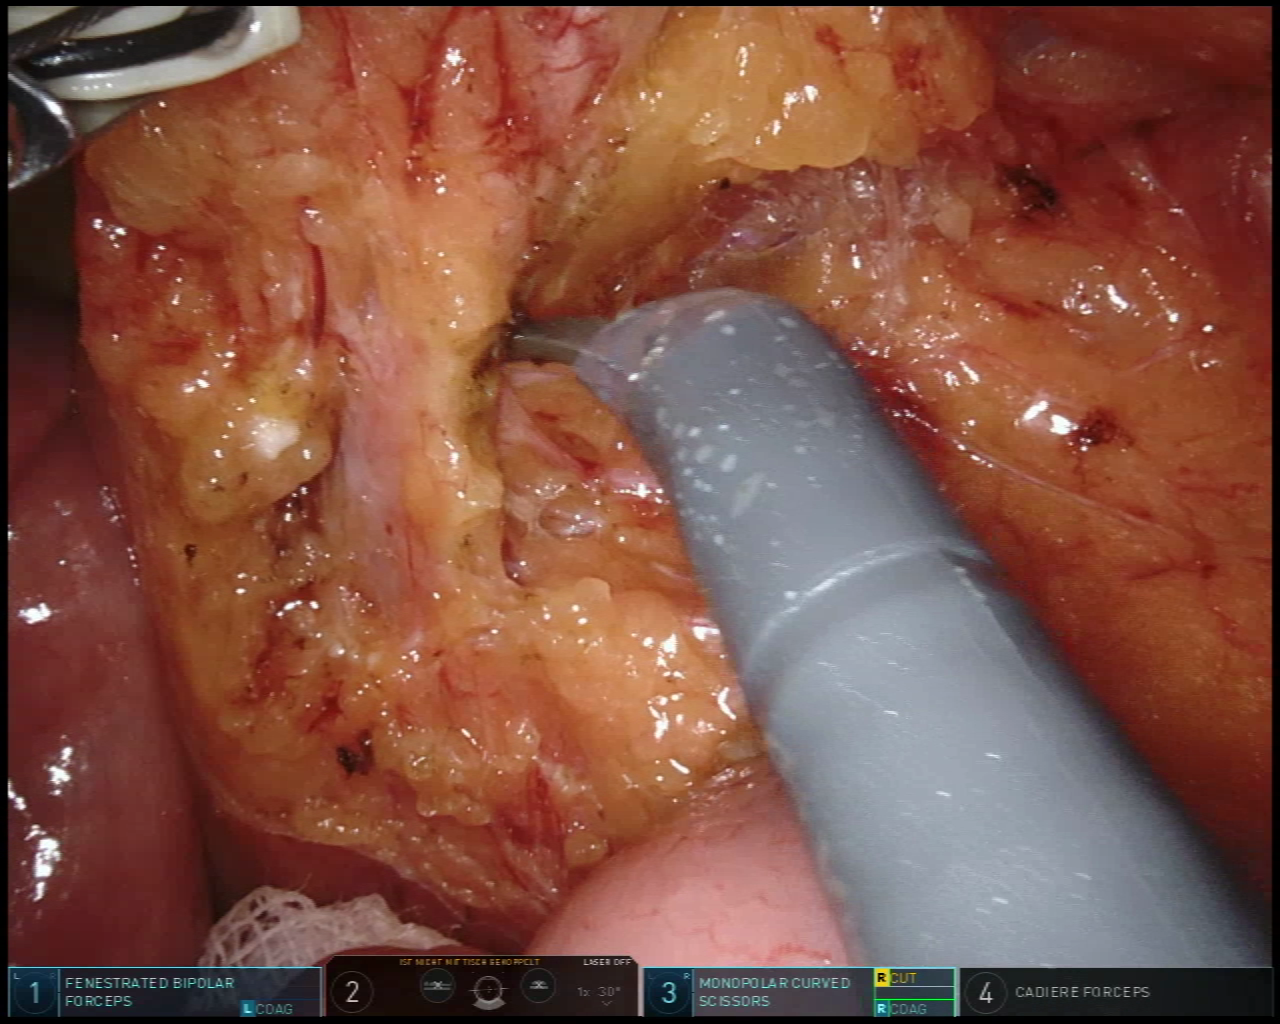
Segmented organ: small_intestine
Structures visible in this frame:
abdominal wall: yes
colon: no
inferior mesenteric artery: no
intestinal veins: yes
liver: no
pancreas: no
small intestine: yes
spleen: no
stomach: no
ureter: yes
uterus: no
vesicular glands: no